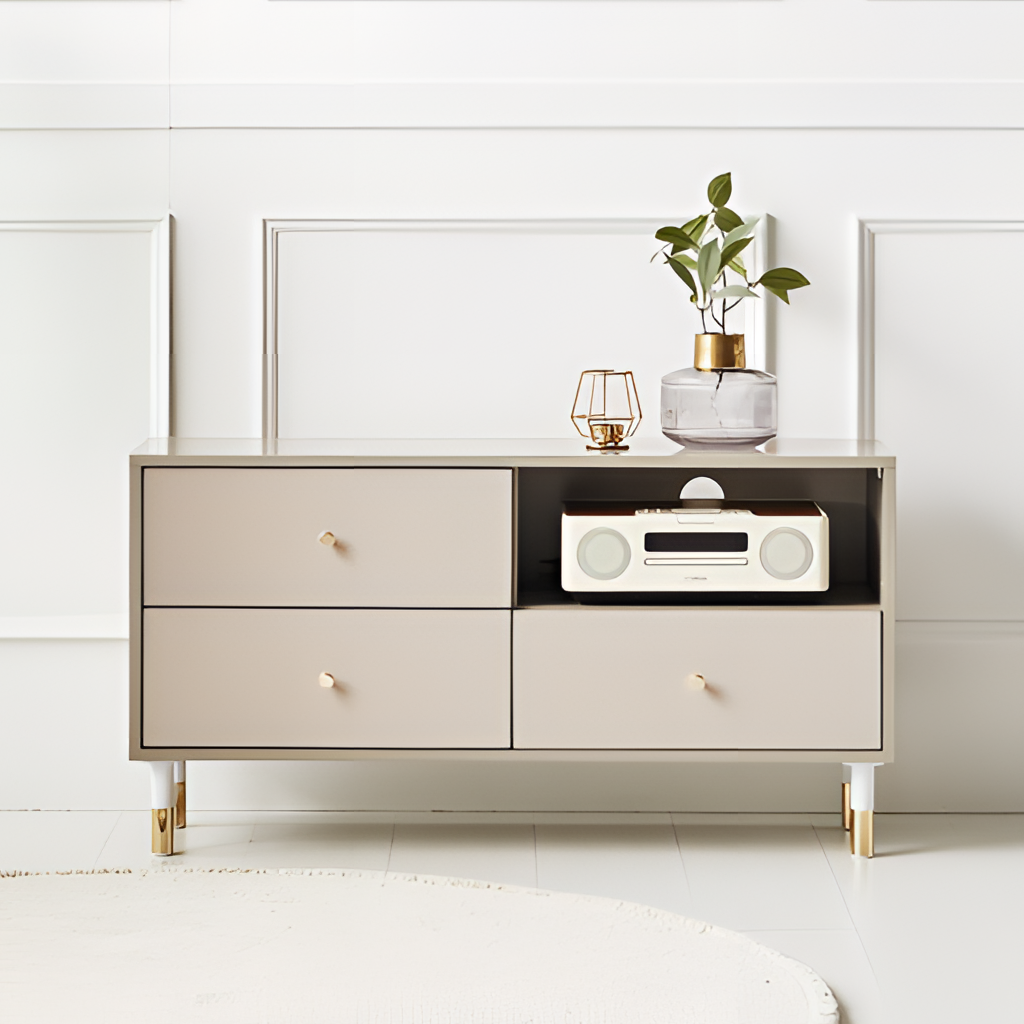
beige wood sideboard, living room, minimalist, panel wallpaper, with solid pattern, beige tile flooring, with large square pattern